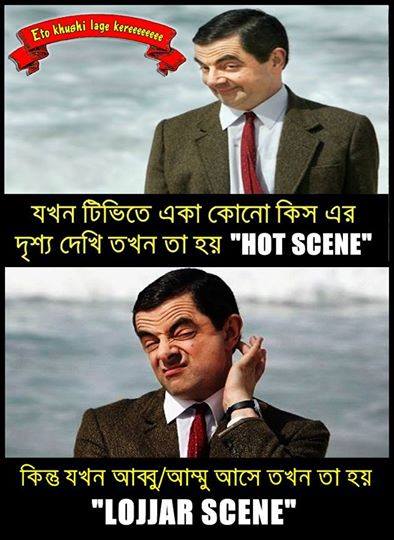
Caption: যখন টিভিতে একা কোন কিস এর দৃশ্য দেখি তখন তা হয় "HOT SCENE" কিন্ত যখন আব্বু/আম্মু আসে তখন তা হয় "LOJJAR SCENE"
Label: non-hate